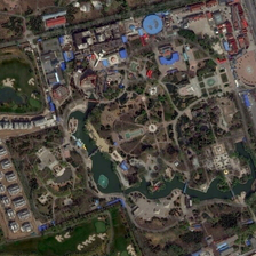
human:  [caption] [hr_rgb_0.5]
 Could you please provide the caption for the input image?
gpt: the park with some recreation facilities and an arc lake is at the coner of the road .

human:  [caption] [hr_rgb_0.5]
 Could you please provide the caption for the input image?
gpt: This is a park where the green brook is surrounded by two rows of houses.

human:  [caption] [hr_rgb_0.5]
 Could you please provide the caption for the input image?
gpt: There is a park where amusement park is located by the street.

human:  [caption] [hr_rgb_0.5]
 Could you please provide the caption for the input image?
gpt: There is a park with an amusement park by the street.

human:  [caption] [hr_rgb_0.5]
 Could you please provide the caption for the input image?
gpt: This is a park with a winding green stream and two rows of houses.